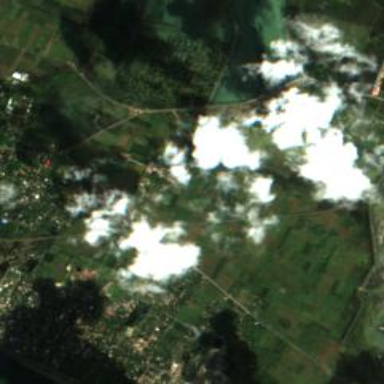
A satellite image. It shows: Farmland with rice crops.